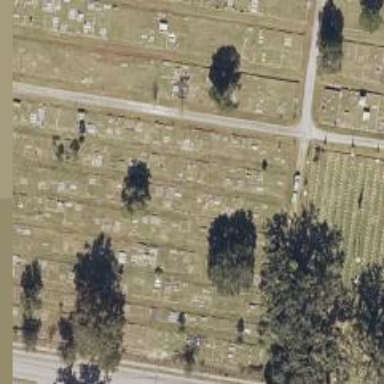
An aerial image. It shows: Sector of the cemetery.